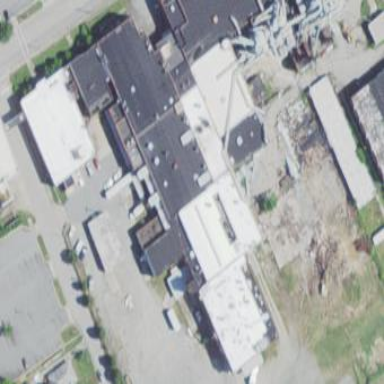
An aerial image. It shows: Industrial building.